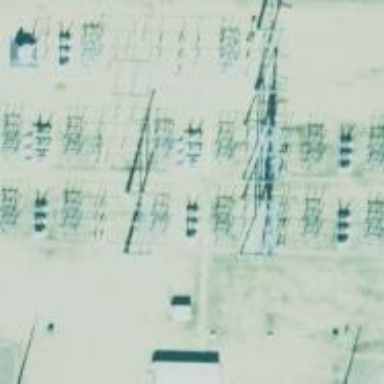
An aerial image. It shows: Switch for power supply.